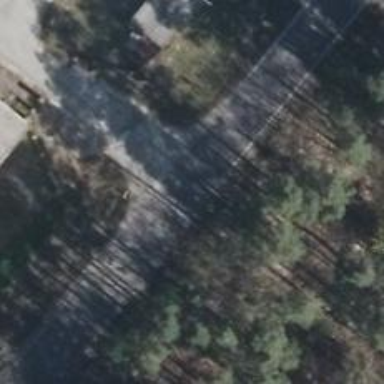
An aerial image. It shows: Tertiary road with asphalt surface.